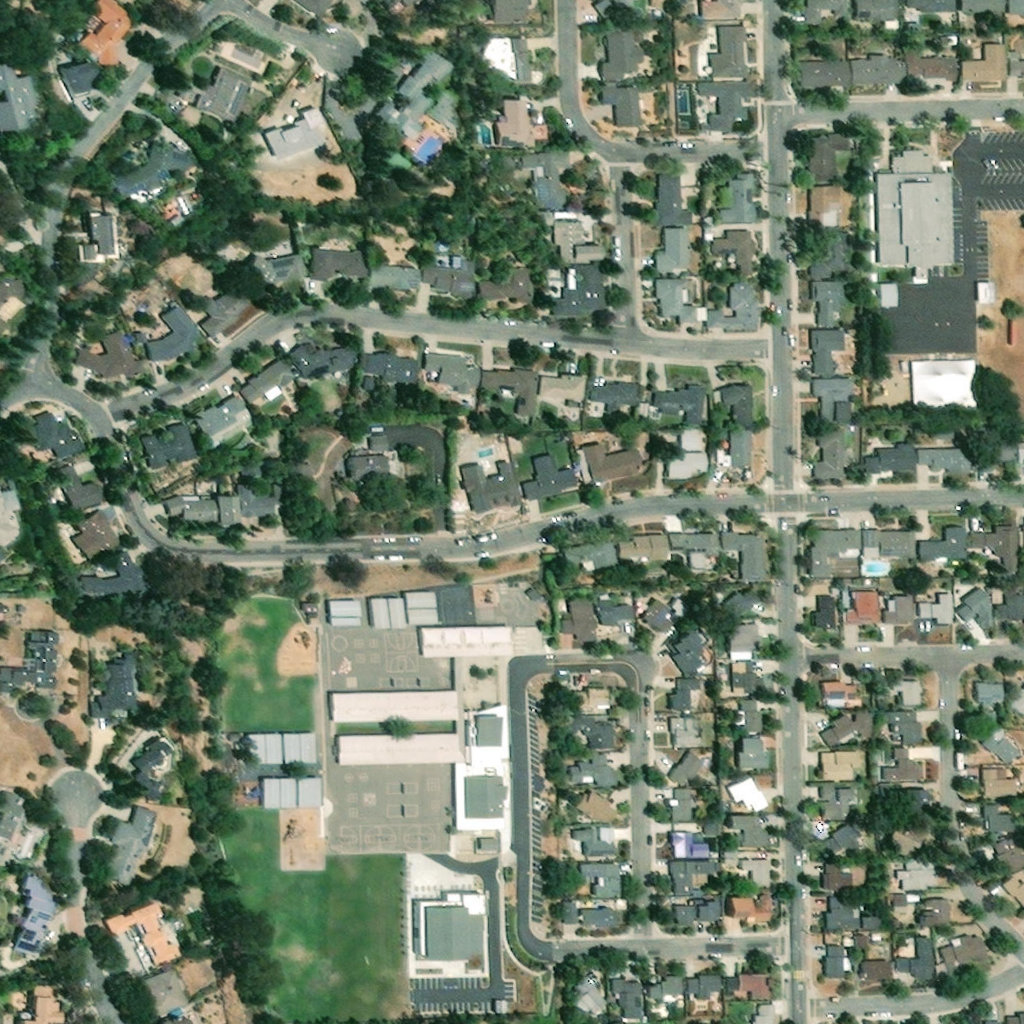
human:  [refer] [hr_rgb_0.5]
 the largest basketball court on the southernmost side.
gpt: <box>[[32, 80, 41, 83, 0]]</box>